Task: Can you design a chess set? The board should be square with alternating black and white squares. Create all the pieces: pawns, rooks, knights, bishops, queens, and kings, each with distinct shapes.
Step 4026:
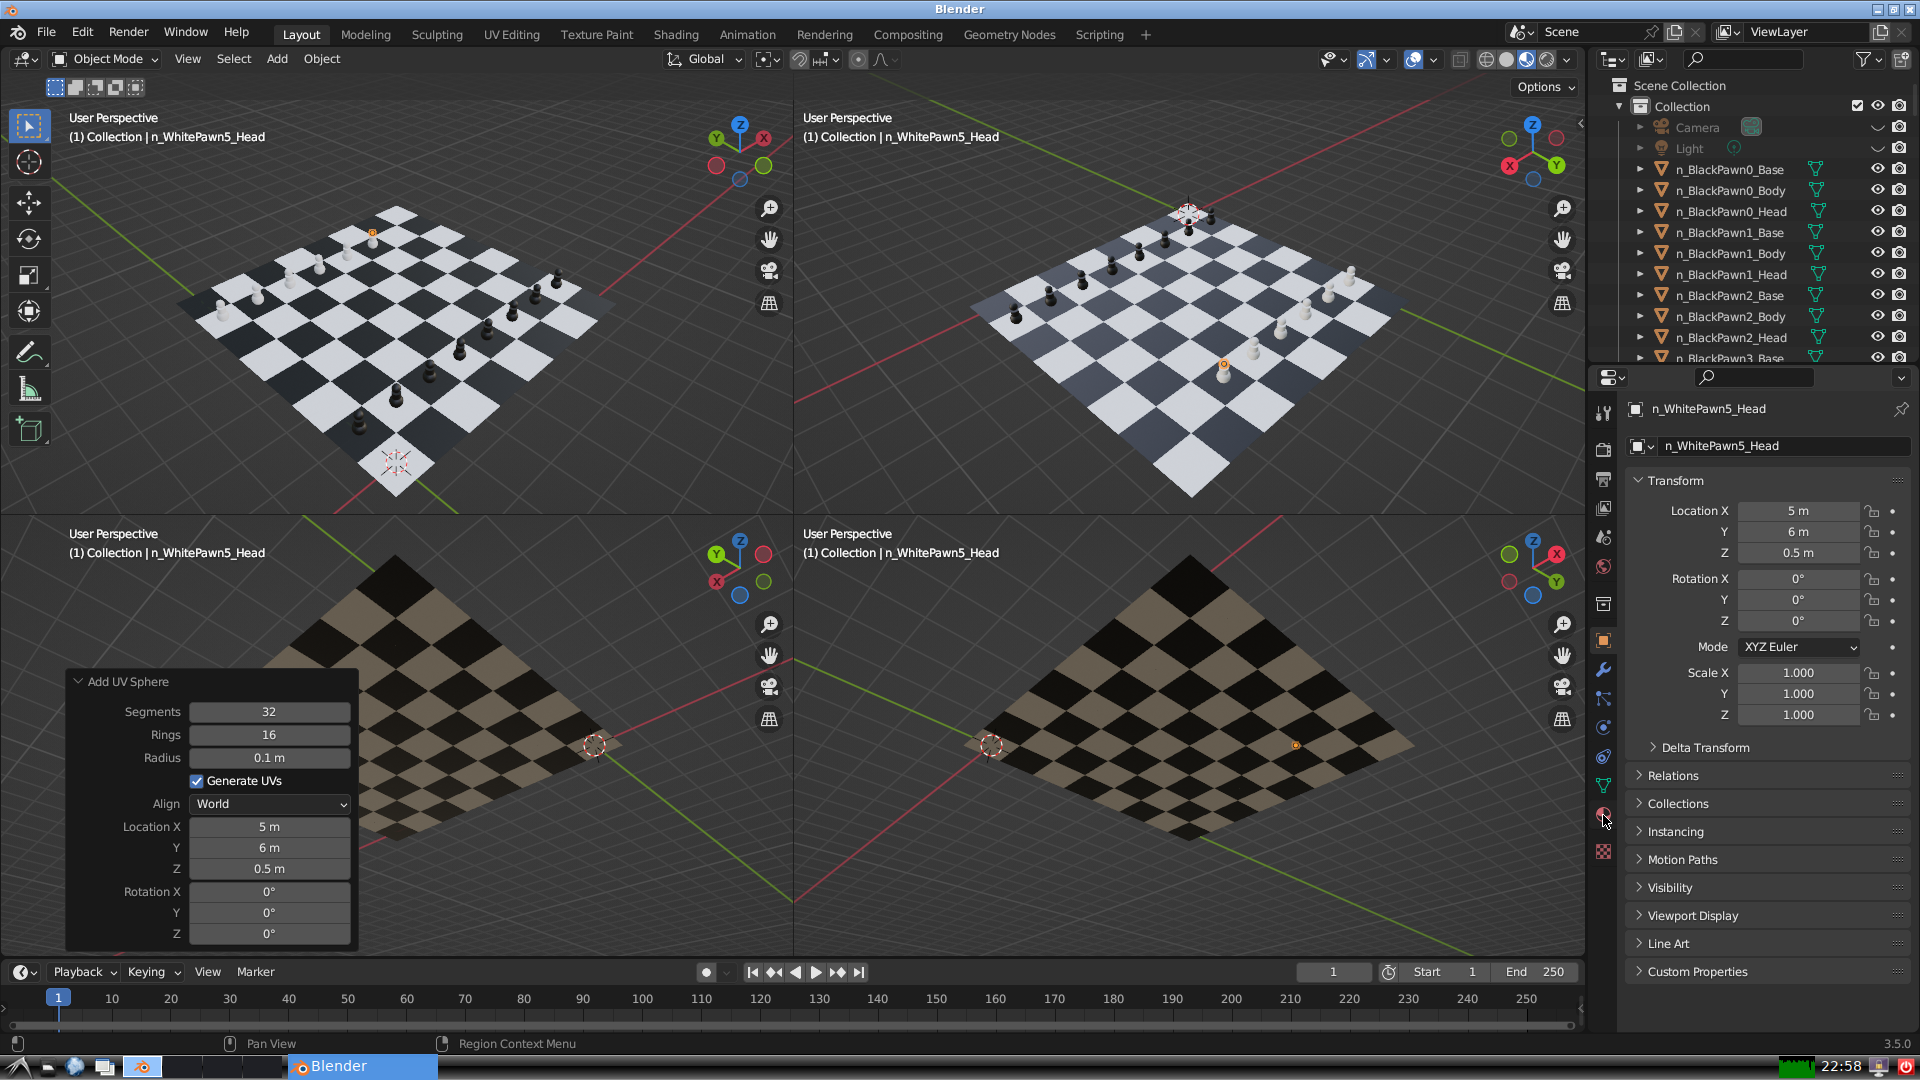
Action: click: no